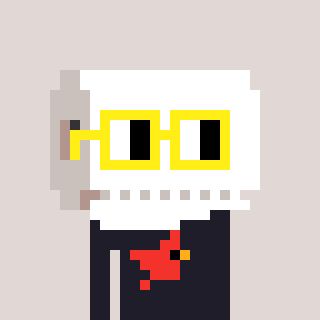
a pixel art character with square yellow glasses, a toiletpaper-full-shaped head and a grayscale-colored body on a warm background